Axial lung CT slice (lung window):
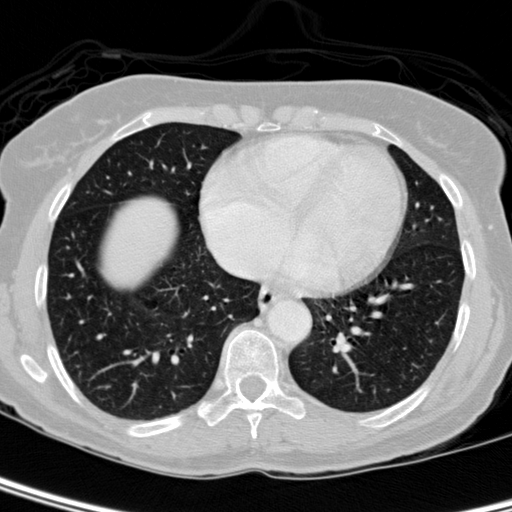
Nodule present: no